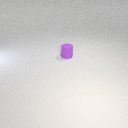
small purple rubber cylinder